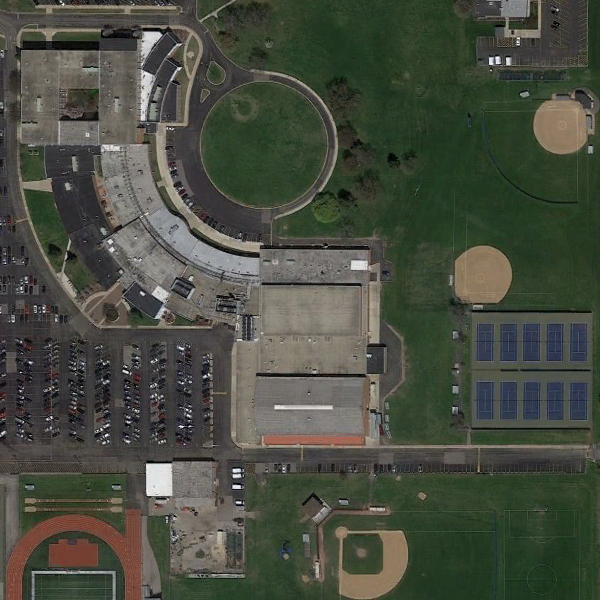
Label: School